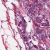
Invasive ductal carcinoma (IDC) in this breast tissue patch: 1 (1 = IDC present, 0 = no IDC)